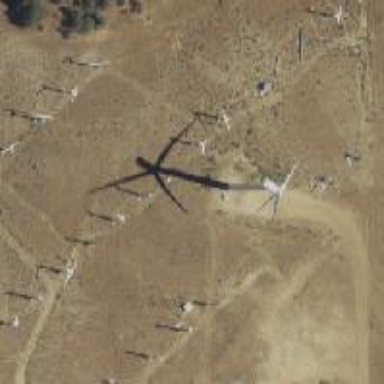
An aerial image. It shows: Wind turbine generating power.